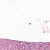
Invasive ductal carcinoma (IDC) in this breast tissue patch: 0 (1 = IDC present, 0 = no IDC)